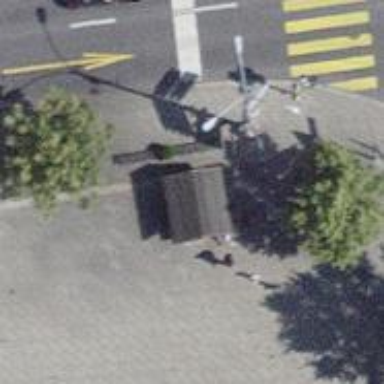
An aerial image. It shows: Bench.